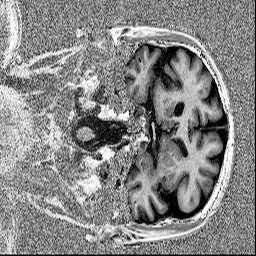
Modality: MP2RAGE
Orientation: coronal
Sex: male